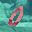
Label: 0